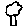
Label: tree